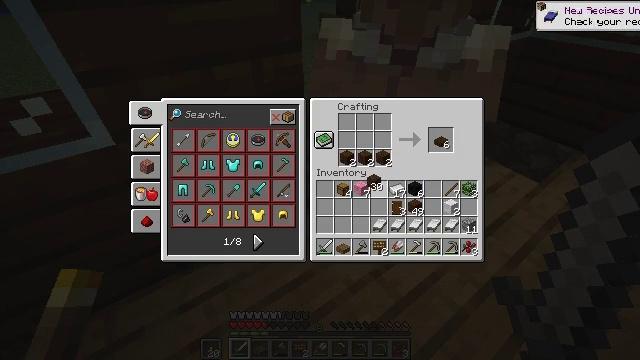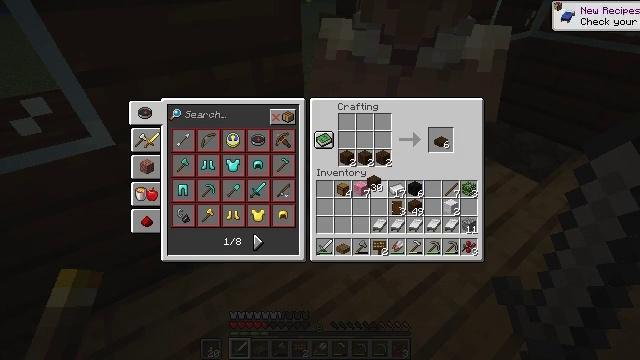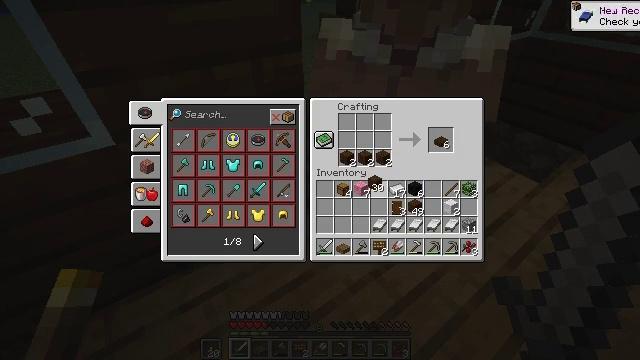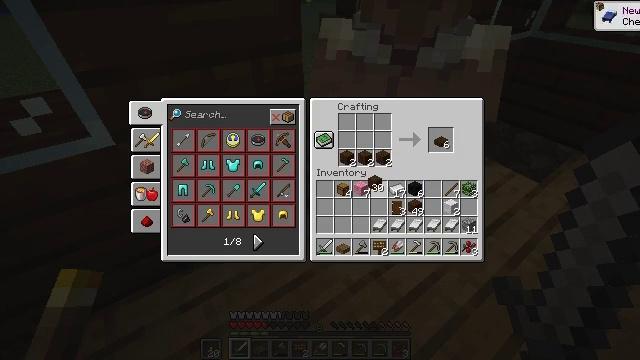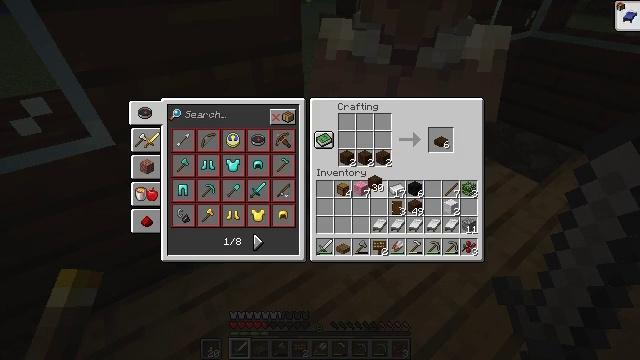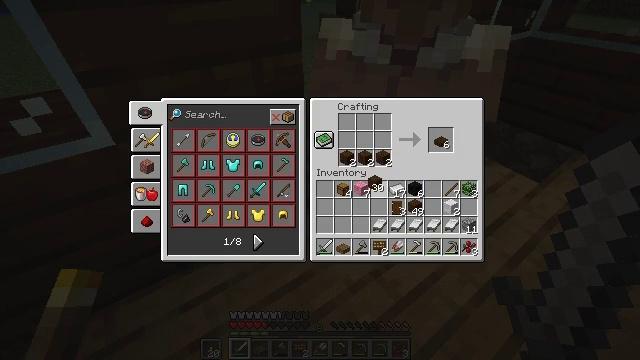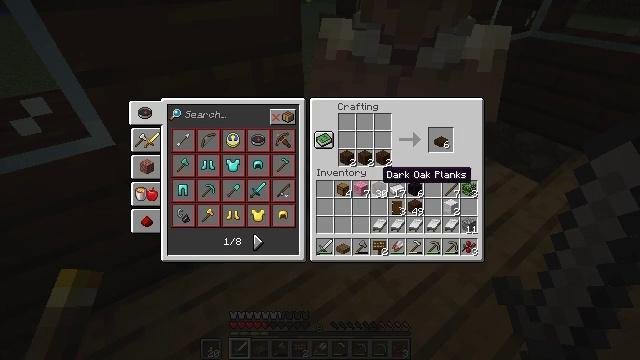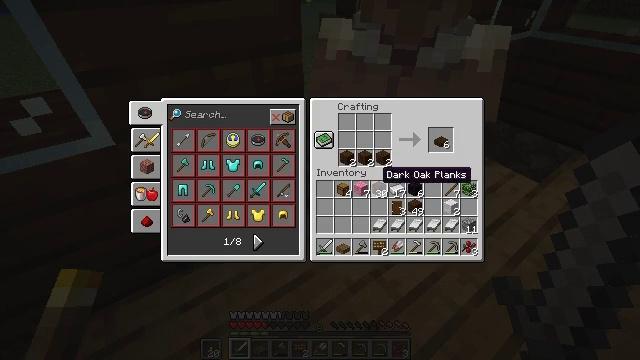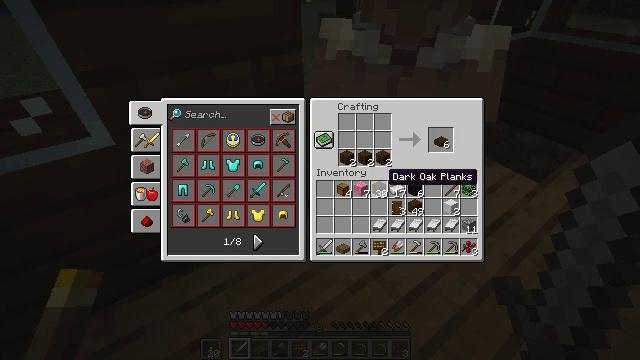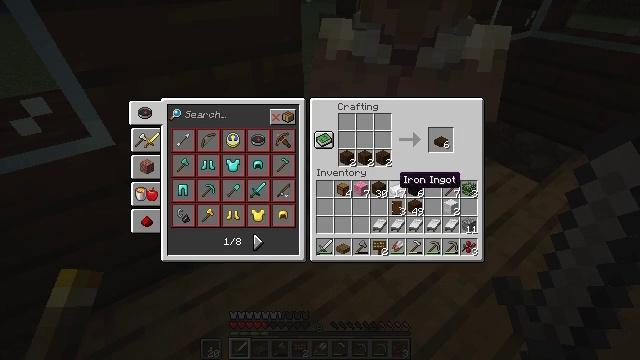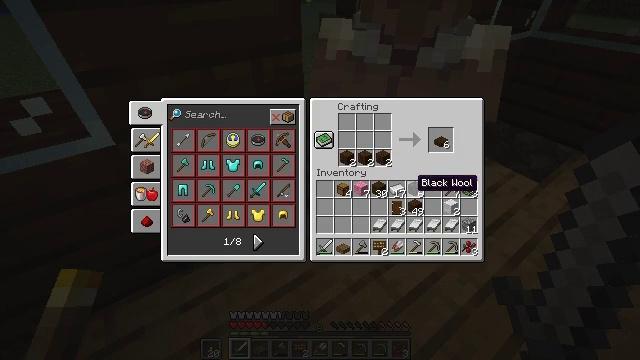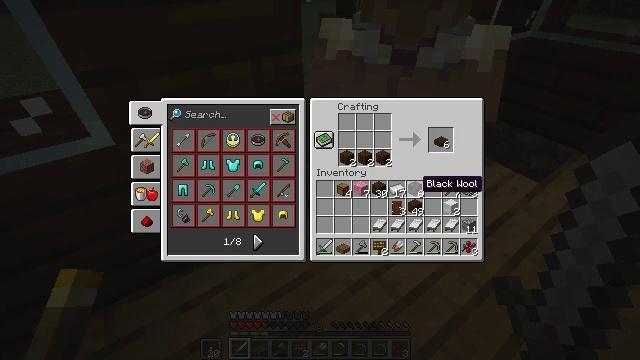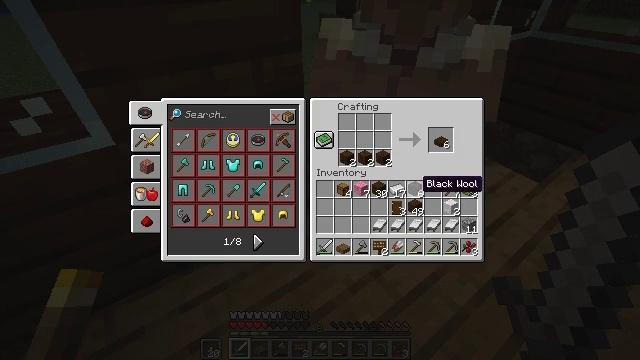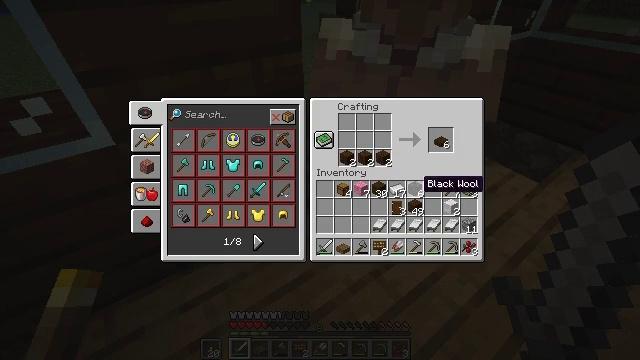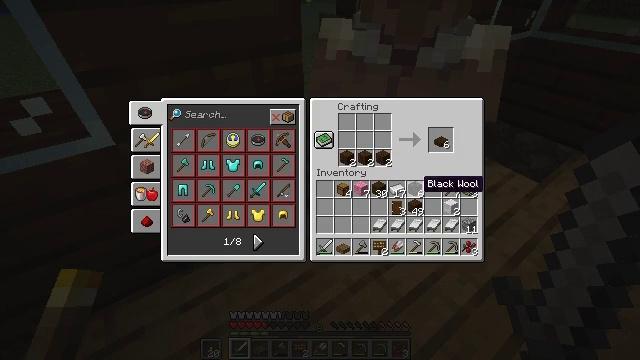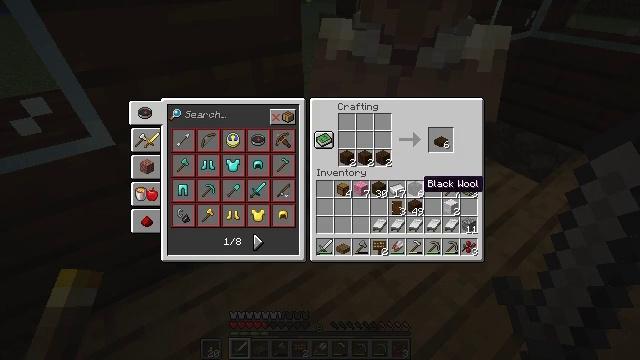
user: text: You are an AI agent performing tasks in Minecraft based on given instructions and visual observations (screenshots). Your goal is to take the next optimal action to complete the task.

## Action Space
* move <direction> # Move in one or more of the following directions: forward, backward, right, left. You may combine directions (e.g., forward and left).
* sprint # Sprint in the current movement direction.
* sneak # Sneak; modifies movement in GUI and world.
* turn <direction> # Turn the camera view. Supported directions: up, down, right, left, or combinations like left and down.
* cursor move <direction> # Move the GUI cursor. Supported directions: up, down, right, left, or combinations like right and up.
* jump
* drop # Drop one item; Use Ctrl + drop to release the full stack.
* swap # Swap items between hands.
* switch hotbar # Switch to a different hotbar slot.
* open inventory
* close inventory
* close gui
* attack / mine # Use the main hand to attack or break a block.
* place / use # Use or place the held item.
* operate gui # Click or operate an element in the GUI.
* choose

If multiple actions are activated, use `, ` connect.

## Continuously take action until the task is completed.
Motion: motion action
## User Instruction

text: Create a black bed using wooden planks and black wool.
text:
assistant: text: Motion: no_op
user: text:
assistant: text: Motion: no_op
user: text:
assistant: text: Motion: no_op
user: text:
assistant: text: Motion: operate gui
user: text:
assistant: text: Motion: operate gui
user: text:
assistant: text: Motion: no_op
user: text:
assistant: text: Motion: no_op
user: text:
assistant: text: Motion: no_op
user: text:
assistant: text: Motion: cursor move right
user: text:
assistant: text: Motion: cursor move right
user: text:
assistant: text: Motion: no_op
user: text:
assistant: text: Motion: no_op
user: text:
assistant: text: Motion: no_op
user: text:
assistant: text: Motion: no_op
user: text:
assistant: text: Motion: no_op
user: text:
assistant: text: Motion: operate gui
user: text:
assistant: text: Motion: operate gui
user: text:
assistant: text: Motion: cursor move left and up
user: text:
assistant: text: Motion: cursor move left and up
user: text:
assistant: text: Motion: cursor move left and up
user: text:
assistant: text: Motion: no_op
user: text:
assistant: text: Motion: no_op
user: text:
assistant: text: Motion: no_op
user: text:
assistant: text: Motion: no_op
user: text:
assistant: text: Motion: no_op
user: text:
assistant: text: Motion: no_op
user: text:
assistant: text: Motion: no_op
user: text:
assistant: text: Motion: no_op
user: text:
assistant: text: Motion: no_op
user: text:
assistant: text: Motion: no_op